Question: I am using cartopy to draw my maps. Its a great tool!
For some of my data I have the problem that the data is not properly mapped around 0deg or the dateline. See the example below.
I know the same feature from matplotlib.basemap, where it can be solved by using the add_cyclic routine. I wondered if somebody can recommend how to best fix this problem in cartopy.
Thanks!
Alex

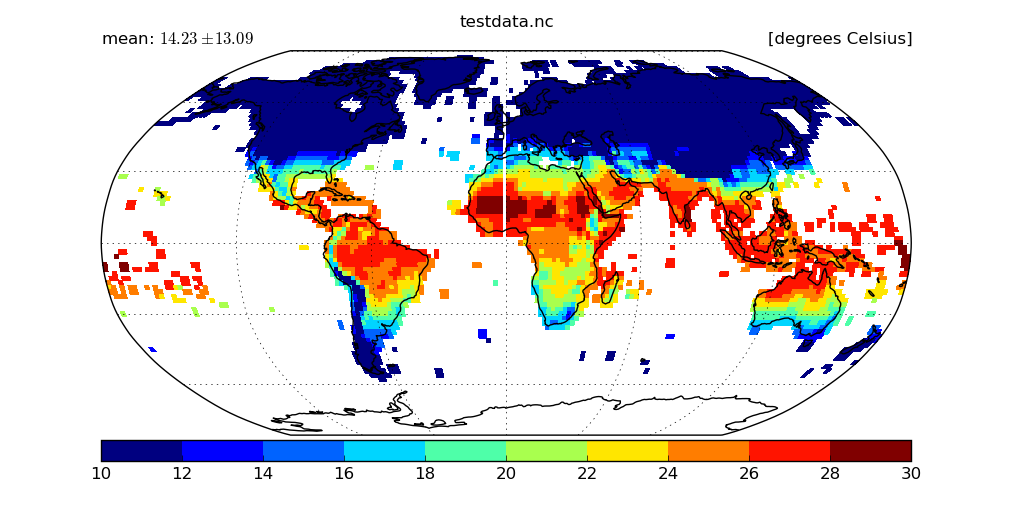
Answer: The cartopy development team has included the required feature in the developoment branch. For details see <URL>